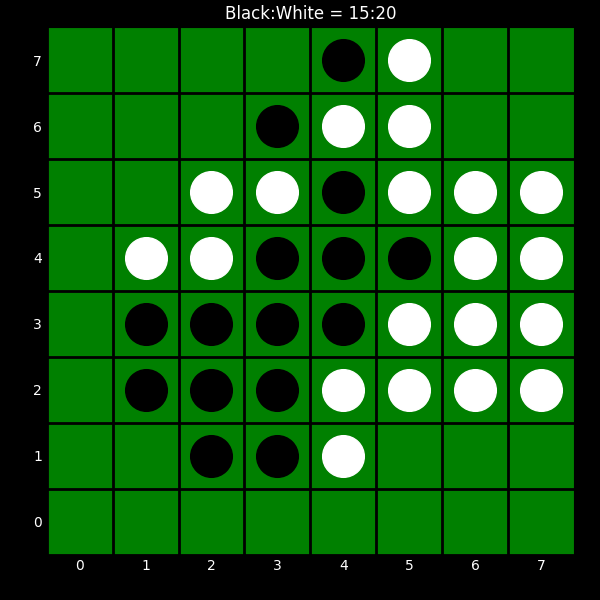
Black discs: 15
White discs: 20